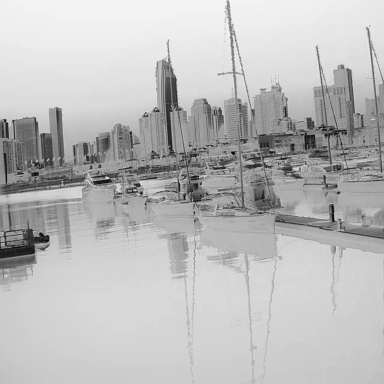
There are six canoes in the infrared image.